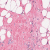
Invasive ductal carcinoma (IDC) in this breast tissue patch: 1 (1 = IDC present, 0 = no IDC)